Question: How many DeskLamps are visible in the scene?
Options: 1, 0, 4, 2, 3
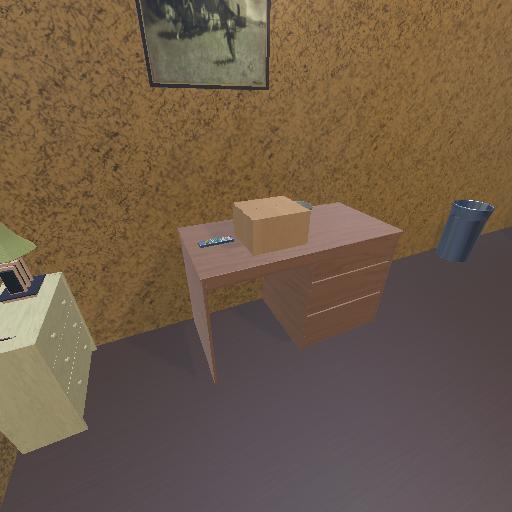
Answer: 1